Interaction volume radius: 5 \u00c5
Interaction volume height: 10 \u00c5
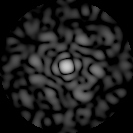
Disorder parameter: 0.836